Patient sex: M
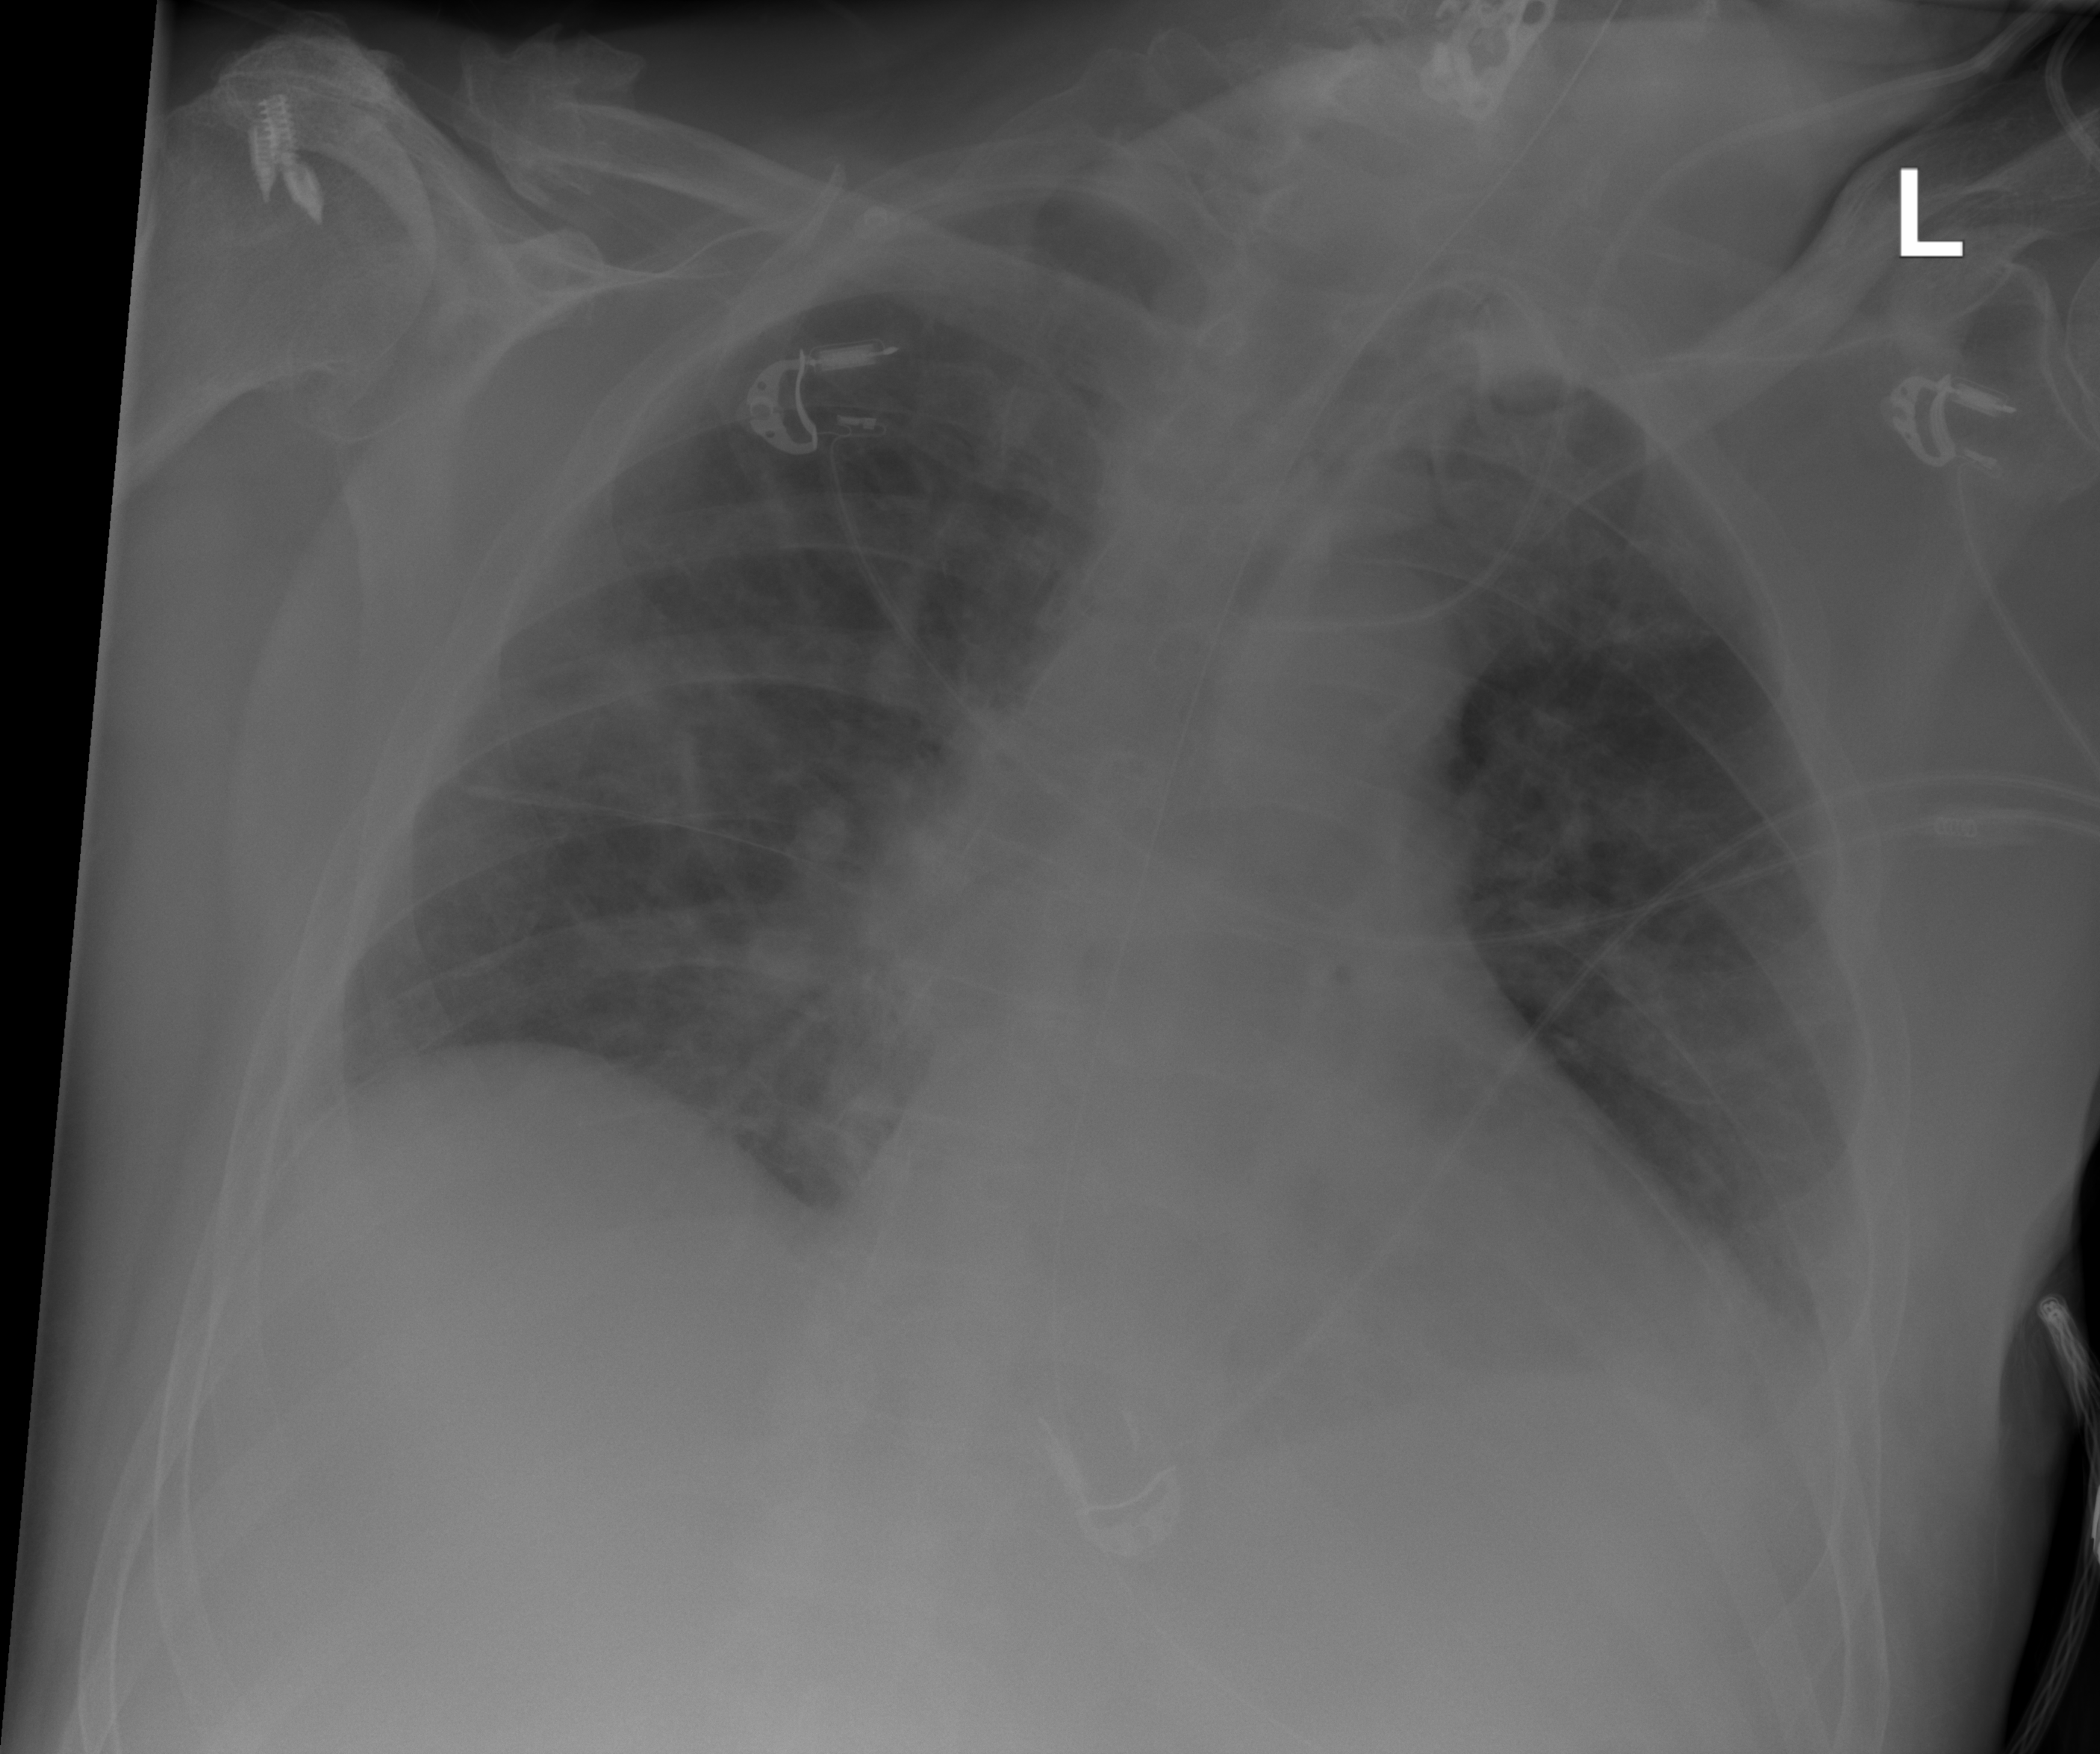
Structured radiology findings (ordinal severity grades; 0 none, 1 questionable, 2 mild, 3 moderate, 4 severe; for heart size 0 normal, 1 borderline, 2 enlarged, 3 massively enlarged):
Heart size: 0
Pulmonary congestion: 0
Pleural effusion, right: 1
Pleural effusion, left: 0
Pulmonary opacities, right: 0
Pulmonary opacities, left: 0
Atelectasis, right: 0
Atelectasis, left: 0